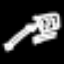
Label: pencil